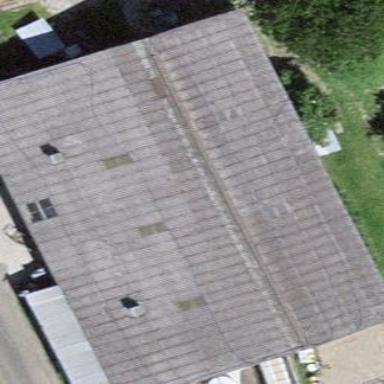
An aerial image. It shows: Rural barn.